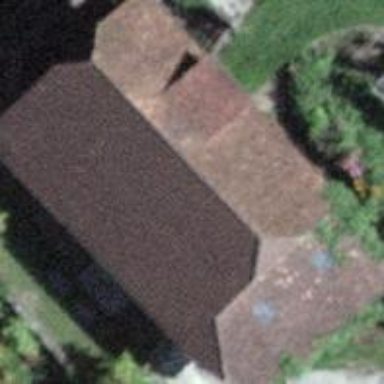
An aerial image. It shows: Rural barn.